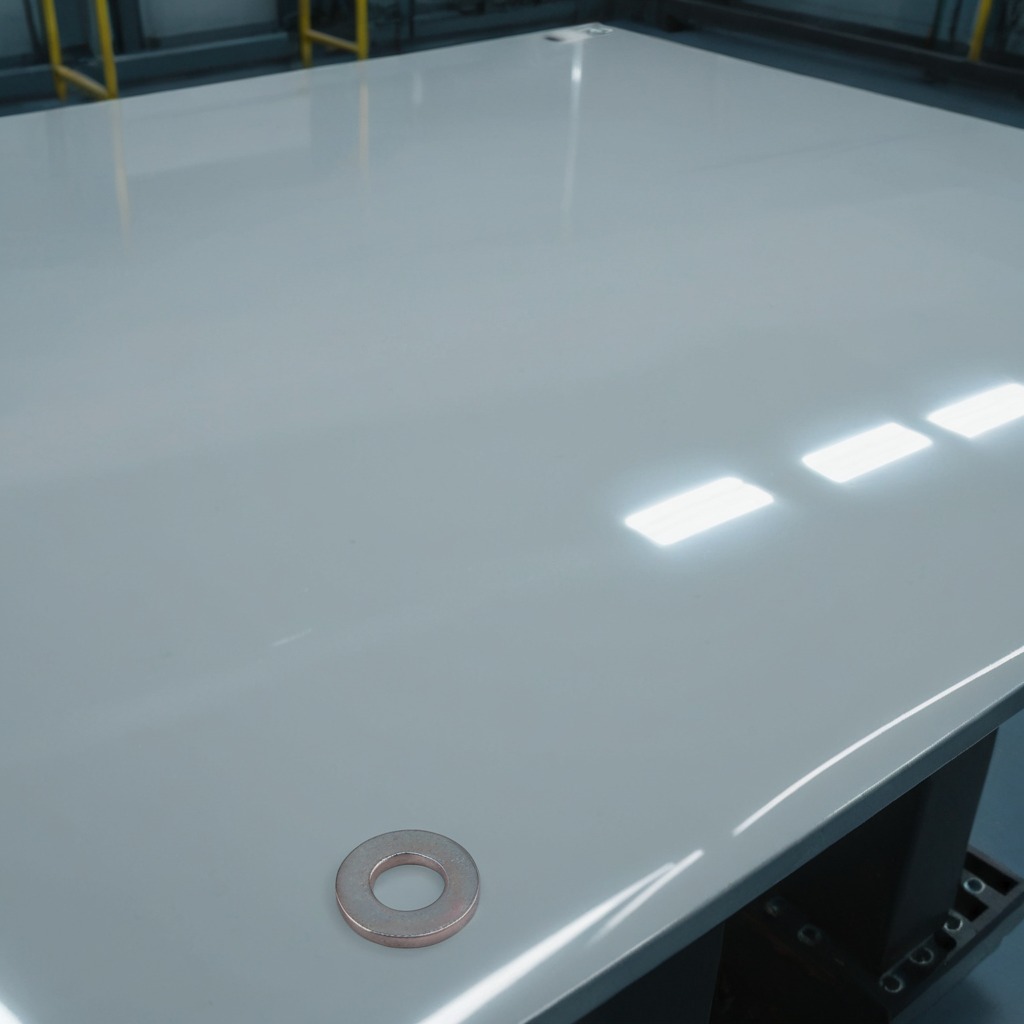
A flat metal washer lies on the high-gloss table in a ship maintenance bay industrial lighting.